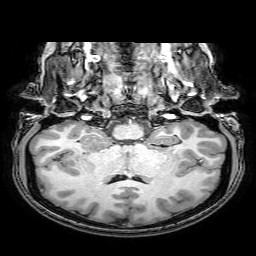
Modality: T1w
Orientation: sagittal
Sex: female
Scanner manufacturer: philips
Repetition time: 0.008168 s
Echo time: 0.00377 s